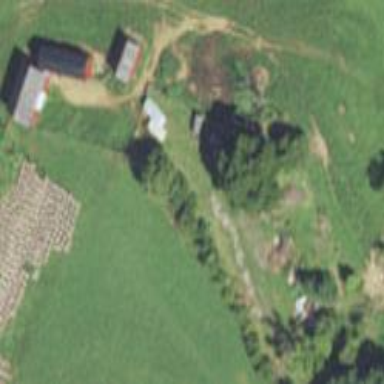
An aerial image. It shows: Farmyard area.